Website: ulta-beauty
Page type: account-selection
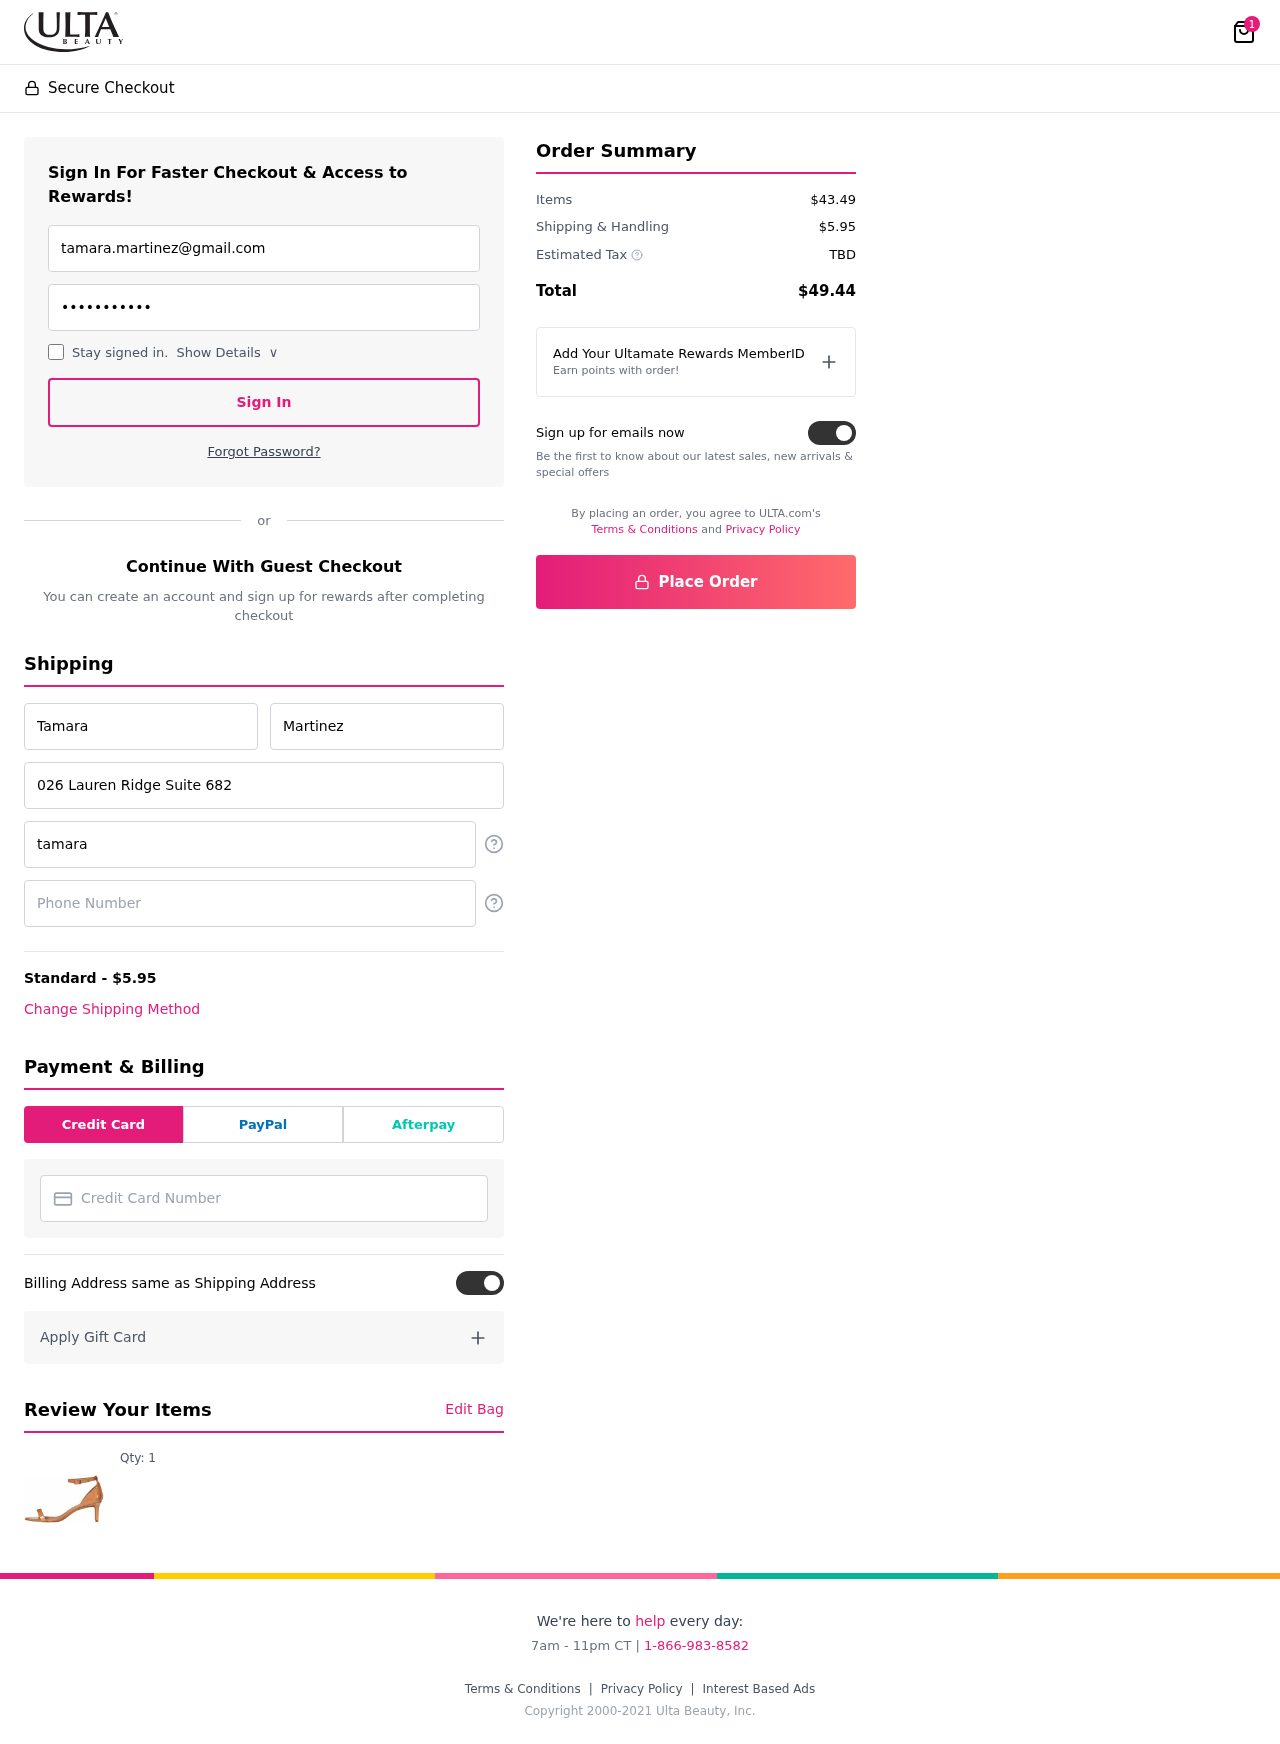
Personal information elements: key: PII_CARD_NUMBER
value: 3412 7862 6884 464
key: PII_EMAIL
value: tamara.martinez@gmail.com
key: PII_EMAIL2
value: tamara.martinez@gmail.com
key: PII_FIRSTNAME
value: Tamara
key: PII_LASTNAME
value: Martinez
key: PII_PHONE
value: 3238571694
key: PII_STREET
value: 026 Lauren Ridge Suite 682
Product elements: key: PRODUCT1_QUANTITY
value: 1
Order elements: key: ORDER_NUM_ITEMS
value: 1
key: ORDER_SHIPPING_COST
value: $5.95
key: ORDER_SUBTOTAL
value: $43.49
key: ORDER_TAX
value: TBD
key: ORDER_TOTAL
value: $49.44